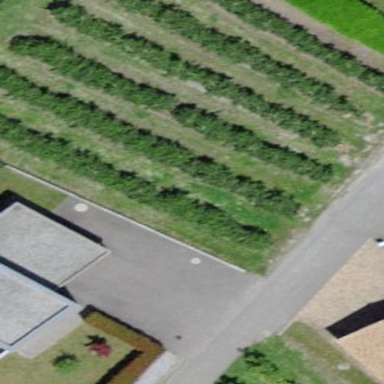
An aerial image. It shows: Orchard.